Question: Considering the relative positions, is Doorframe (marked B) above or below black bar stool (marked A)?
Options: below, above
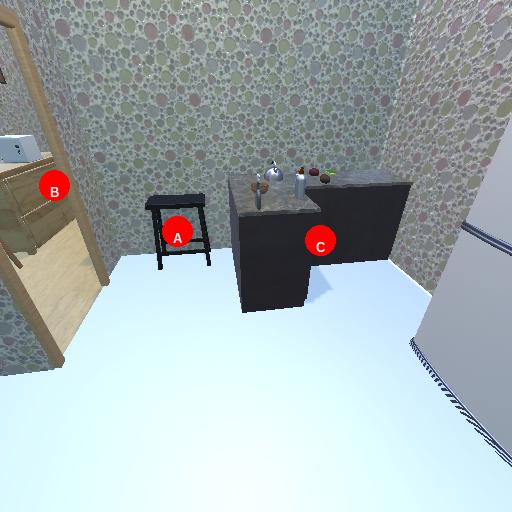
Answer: below